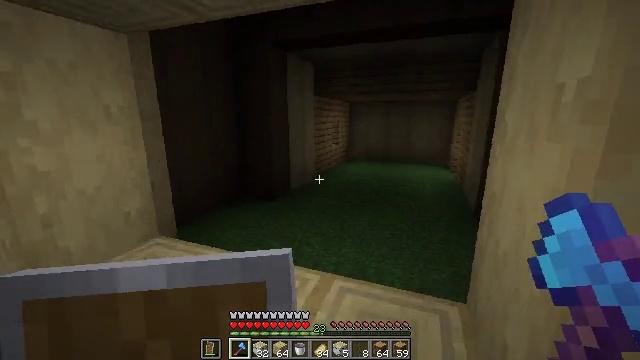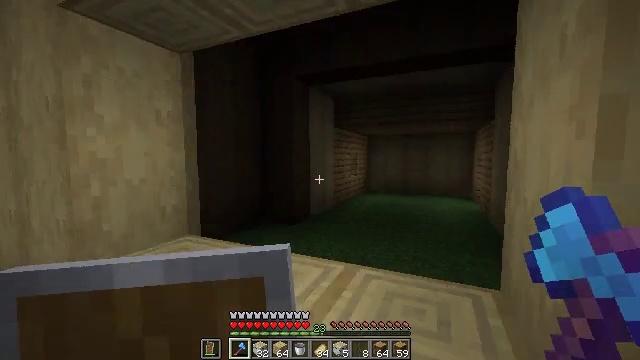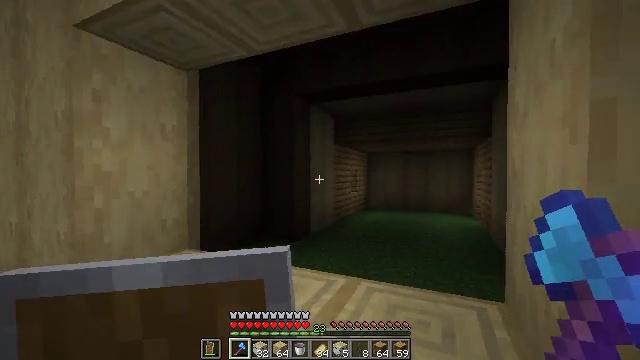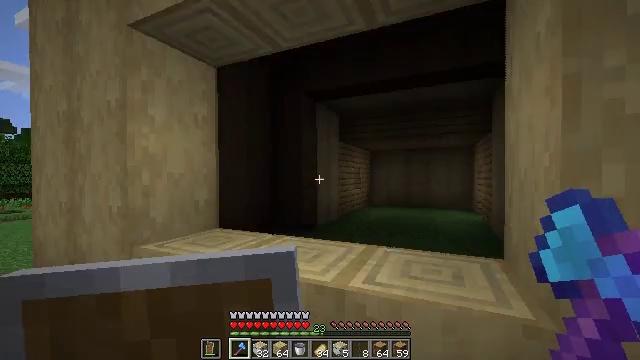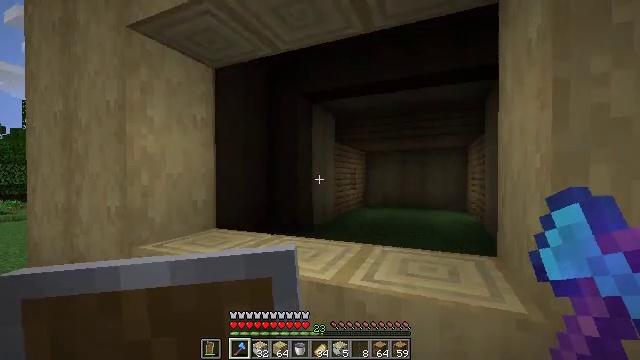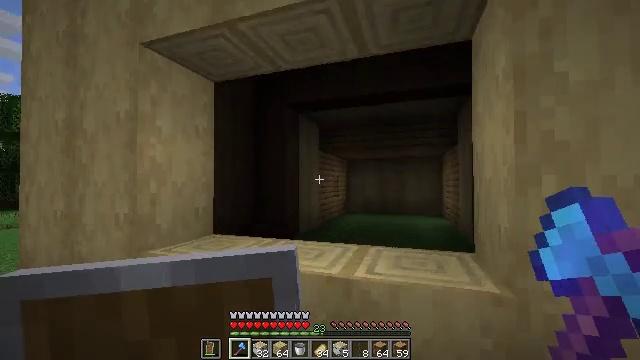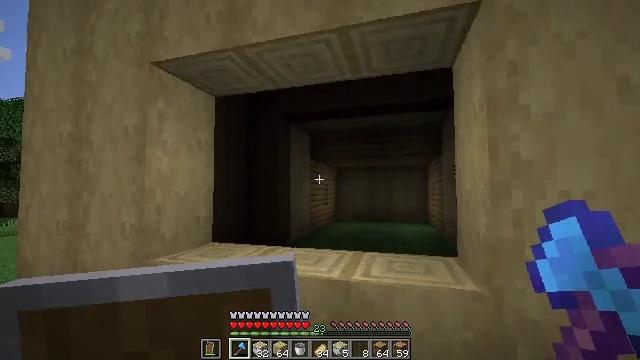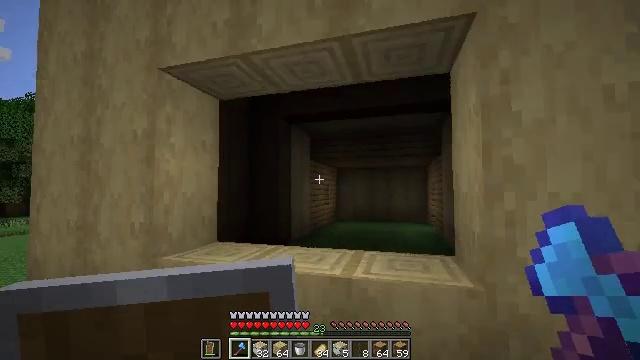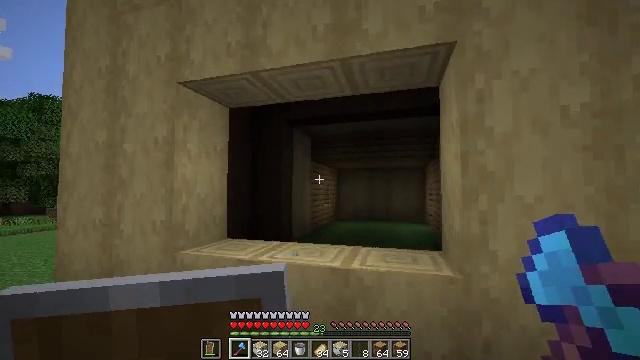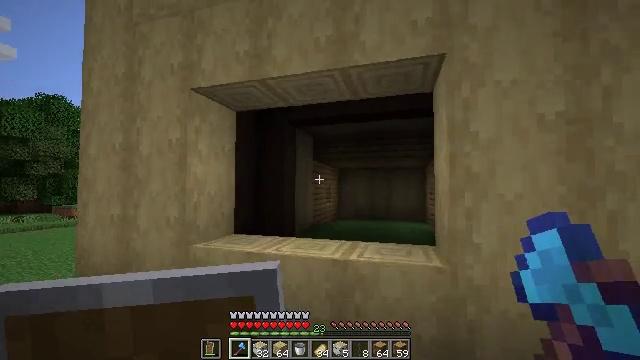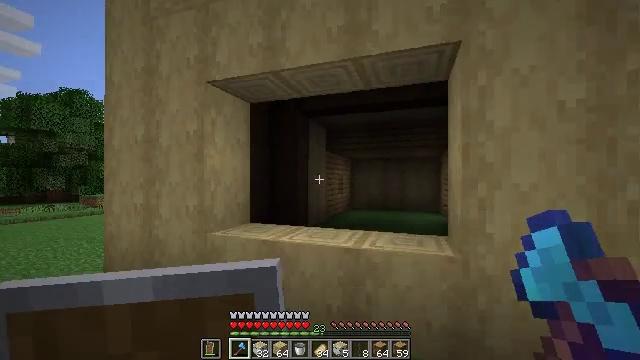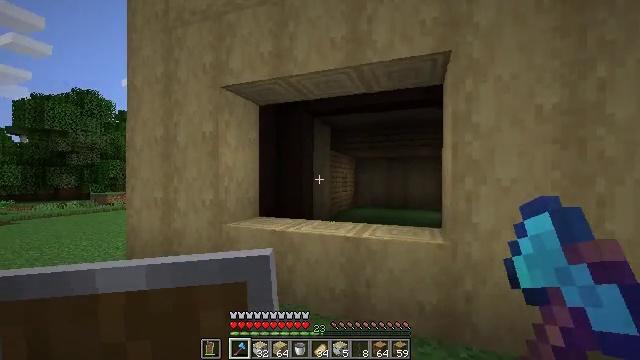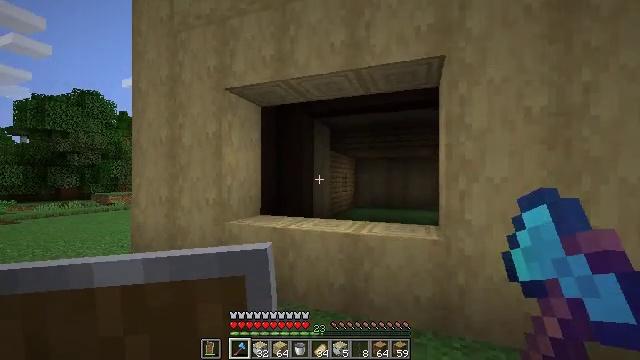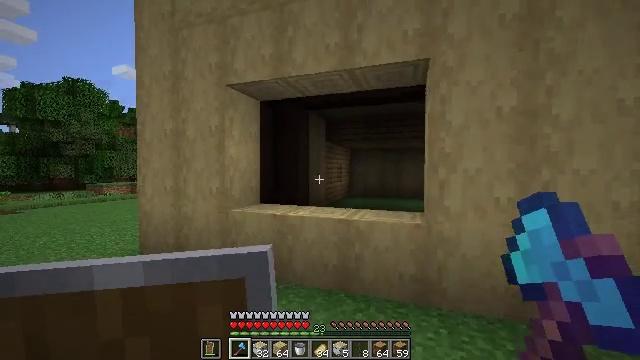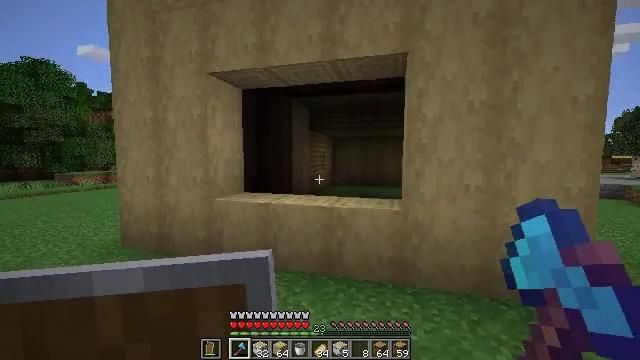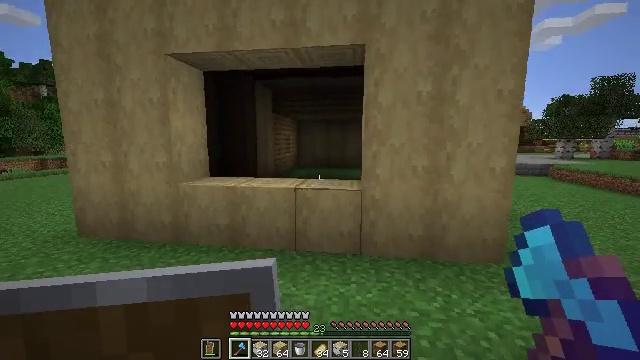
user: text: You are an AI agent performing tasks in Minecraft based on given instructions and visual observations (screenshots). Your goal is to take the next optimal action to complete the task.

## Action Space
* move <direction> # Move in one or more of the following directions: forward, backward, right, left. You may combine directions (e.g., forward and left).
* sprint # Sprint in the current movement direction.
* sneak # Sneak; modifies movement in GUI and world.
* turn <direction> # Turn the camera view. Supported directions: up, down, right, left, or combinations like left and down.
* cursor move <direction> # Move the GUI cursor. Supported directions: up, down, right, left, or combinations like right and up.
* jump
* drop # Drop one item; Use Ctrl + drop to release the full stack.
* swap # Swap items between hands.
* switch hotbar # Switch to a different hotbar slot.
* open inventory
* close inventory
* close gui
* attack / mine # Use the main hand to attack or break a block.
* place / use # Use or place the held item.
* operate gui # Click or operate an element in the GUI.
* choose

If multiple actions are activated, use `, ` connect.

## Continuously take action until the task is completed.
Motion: motion action
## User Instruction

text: Attack the stripped dark oak log to gather it.
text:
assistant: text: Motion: move back, turn left and up
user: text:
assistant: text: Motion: move back and move left, turn up
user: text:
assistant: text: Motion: move back and move left
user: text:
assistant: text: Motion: move back and move left, turn right
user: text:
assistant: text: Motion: move back and move left, turn right and up
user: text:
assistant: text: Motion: move back, turn right and up
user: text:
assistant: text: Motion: move back
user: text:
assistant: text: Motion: move back
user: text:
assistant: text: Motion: move back
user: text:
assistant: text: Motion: move back, turn left and down
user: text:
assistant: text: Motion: move back, turn left
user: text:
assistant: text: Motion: move back
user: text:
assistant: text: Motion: move back, turn right and down
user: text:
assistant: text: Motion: move back, turn right and down
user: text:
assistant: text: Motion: move back, turn right and down
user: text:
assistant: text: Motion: move back, turn right
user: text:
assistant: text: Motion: move back
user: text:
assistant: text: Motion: move back
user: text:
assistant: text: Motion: move back
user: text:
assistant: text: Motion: move back
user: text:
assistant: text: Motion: move back
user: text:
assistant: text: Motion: move back
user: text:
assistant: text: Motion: move back and move left, turn up
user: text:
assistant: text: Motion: move left, turn left and up
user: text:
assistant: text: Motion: move left, turn up
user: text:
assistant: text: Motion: no_op
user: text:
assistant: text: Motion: no_op
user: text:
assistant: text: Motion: move forward
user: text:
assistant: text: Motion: move forward
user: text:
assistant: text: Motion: no_op